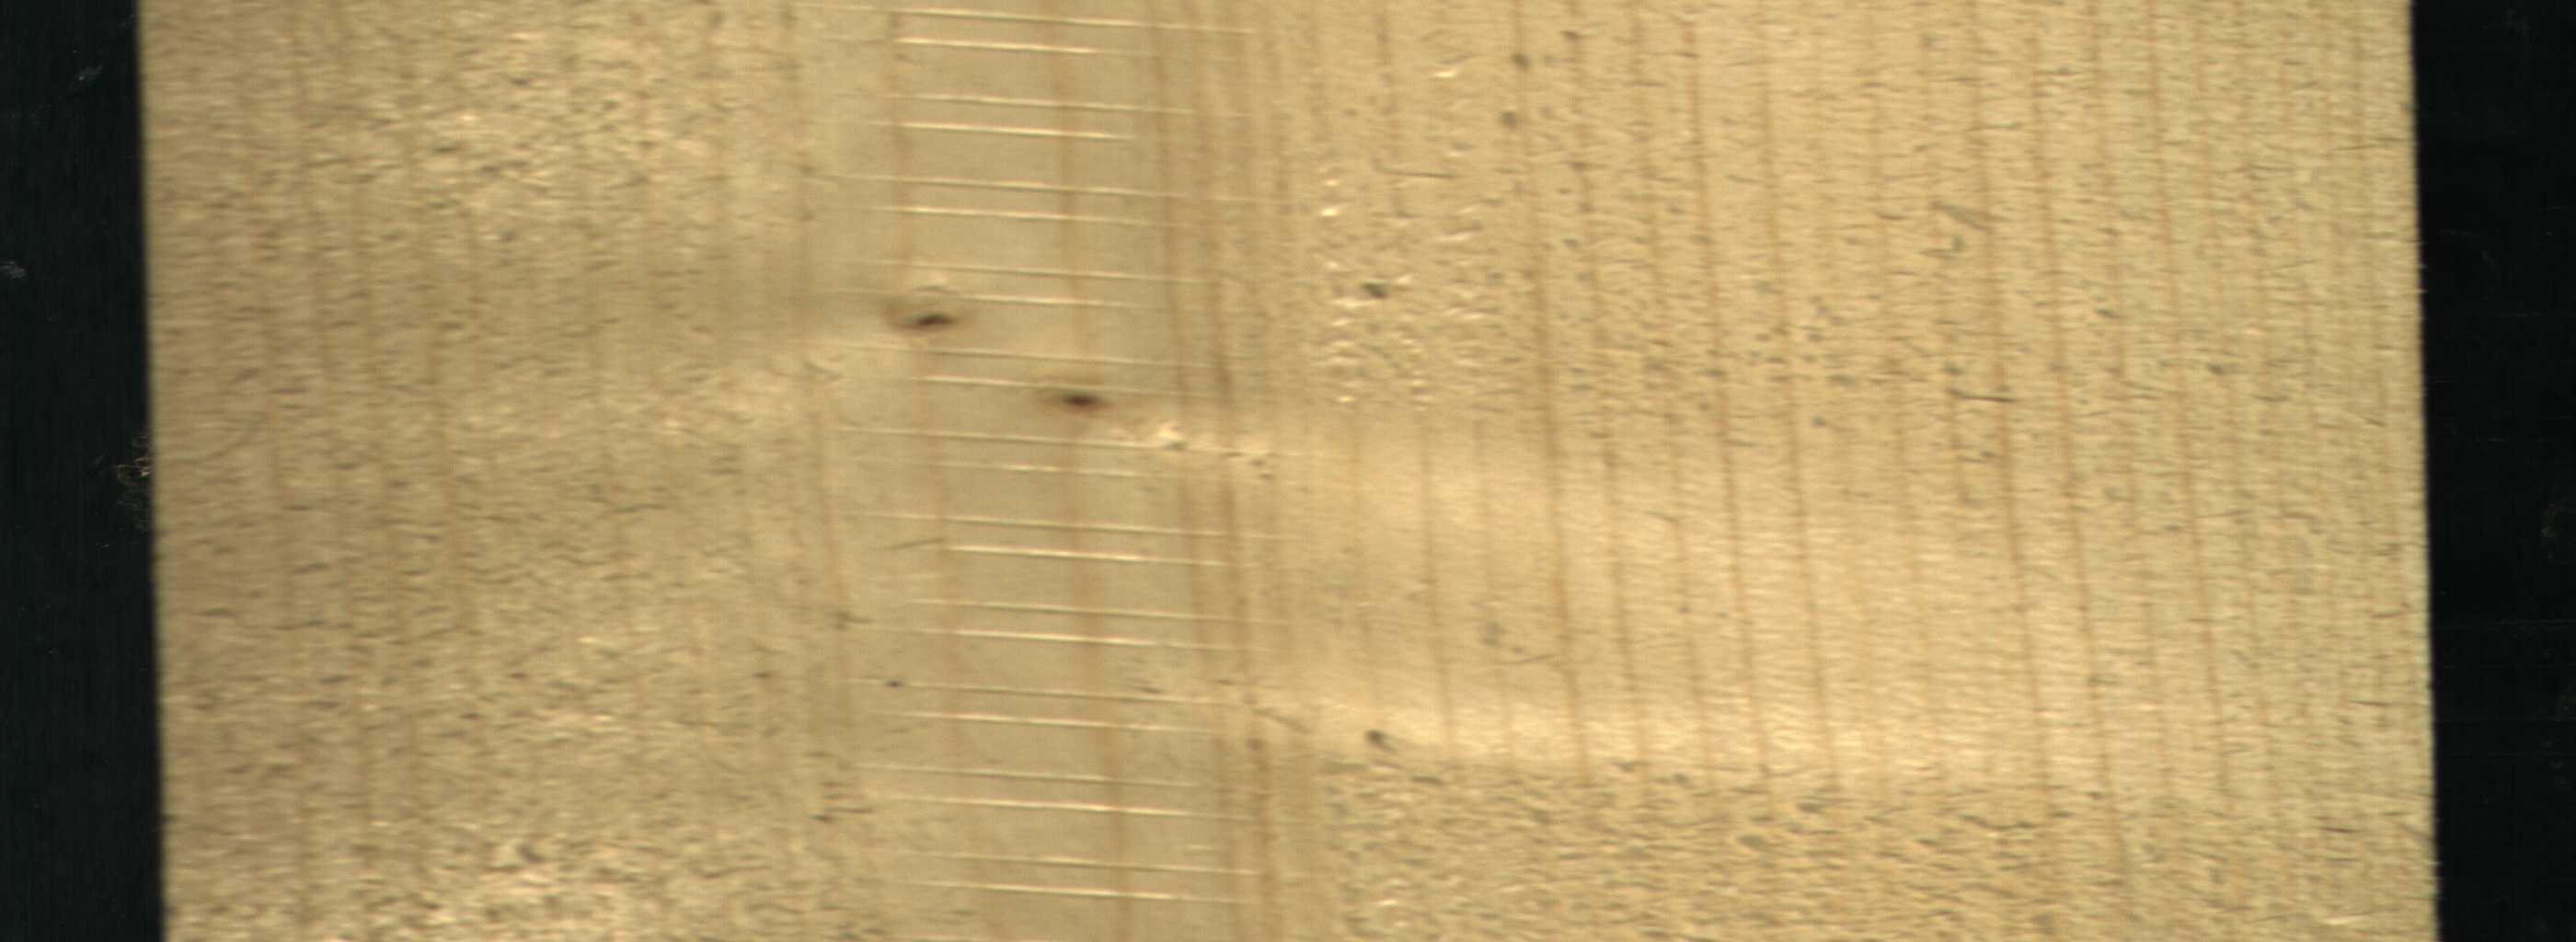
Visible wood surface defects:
Live_Knot
Live_Knot